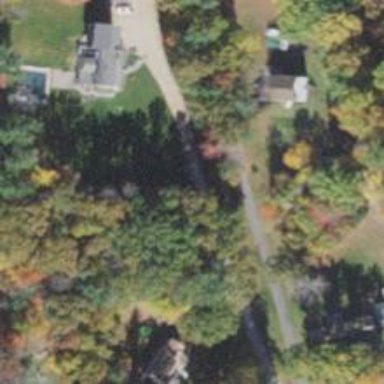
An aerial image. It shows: Driveway.